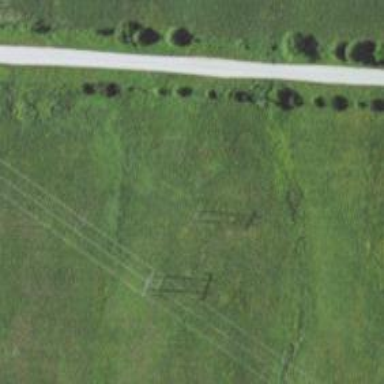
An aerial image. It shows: H-frame power tower with distinctive design.